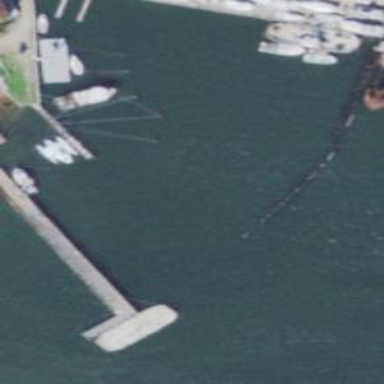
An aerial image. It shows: Dock by the waterway.